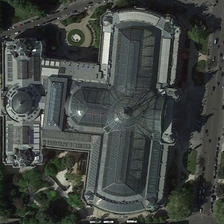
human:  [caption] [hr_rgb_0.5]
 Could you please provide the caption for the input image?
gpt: there is a magnificent building in the middle of the land .

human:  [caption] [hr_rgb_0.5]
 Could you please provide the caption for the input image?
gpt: a large number of trees are planted around the building .

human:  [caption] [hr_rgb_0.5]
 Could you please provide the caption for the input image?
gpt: a large number of trees are planted around the building .

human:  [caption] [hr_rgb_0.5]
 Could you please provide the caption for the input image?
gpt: there is a magnificent building in the middle of the land .

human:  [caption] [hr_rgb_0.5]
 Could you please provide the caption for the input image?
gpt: there is a magnificent building in the middle of the land .